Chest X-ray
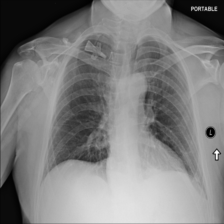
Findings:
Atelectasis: positive
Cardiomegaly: negative
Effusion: negative
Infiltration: positive
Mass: negative
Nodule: negative
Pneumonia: negative
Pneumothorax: negative
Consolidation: negative
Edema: negative
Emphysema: negative
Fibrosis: negative
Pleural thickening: negative
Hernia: negative